Question: So, the idea is that I have one 'ListView' that uses 'Template1' as 'DataTemplate', which then contains another 'ListView' of 'Template2', that uses the binding/datacontext of the first ones 'Cars'. So the 'DataContext' of 'Template2', should be 'Template1' 'DataContext.Cars' which should be used as bindings for 'DataTemplate2'.
Is it possible? And how???
Model:
'''
class Reseller
{
public Dictionary<int, Car> Cars;
...
}
class Car
{
public string Model { get; set; }
public string Year { get; set; }
...
}
'''
I have two DataTemplates like this:
'''
<!--Template1 contains a Dictionary<string, Reseller>-->
<!-- Reseller has another dictionary of Cars like Dictionary<int, Car>-->
<DataTemplate x:Key="Template1">
<StackPanel Orientation="Horizontal">
<GroupBox Header="{Binding Key}">
<ListView x:Name="Internal_Template2
ItemTemplate="{StaticResource Template2}"/>
</GroupBox>
</StackPanel>
</DataTemplate>
<DataTemplate x:Key="Template2">
<Grid>
<TextBlock Text="{Binding Template1.Value.Cars.Model}"/>
<TextBlock Text="{Binding Template1.Value.Cars.Year}"/>
</Grid>
</DataTemplate>
'''
Here's a quick drawing of what I want to create. BranchX is a 'ListView', that contains 'Cars' which is another 'ListView, from Cars property of BranchX:

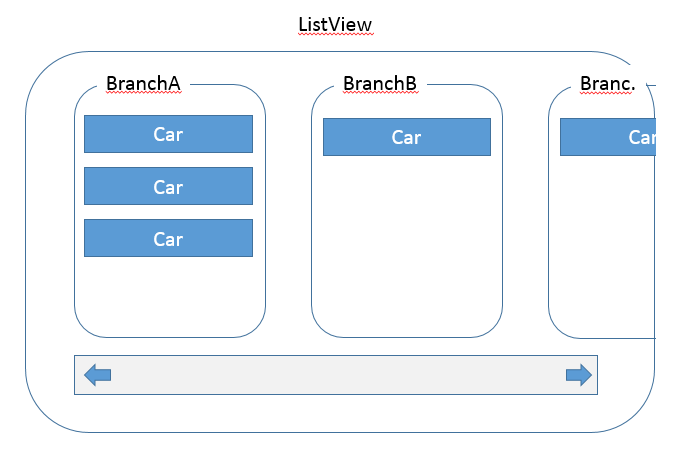
Answer: When assigning the (I assume you do that in code-behind) in the , each item's is set to their model representation. For example:
'''
ListView (DataContext: Resellers)
|-- ListViewItem (DataContext: Resellers[0])
|-- ListViewItem (DataContext: Resellers[1])
'-- etc...
'''
So you do not need to access the parent 's . In fact, The of is automatically set to 'Resellers[].Value.Cars[]'. This allows you to bind your s to 'Value':
'''
<DataTemplate x:Key="Template2">
<Grid>
<TextBlock Text="{Binding Value.Model}"/>
<TextBlock Text="{Binding Value.Year}"/>
</Grid>
</DataTemplate>
<DataTemplate x:Key="Template1">
<GroupBox Header="{Binding Key}">
<ListView x:Name="Internal_Template2
ItemsSource="{Binding Value.Cars}"
ItemTemplate="{StaticResource Template2}"/>
</GroupBox>
</DataTemplate>
'''
You cannot make the display its items horizontal in the , you need to add the property to your Reseller :
'''
<ListView.ItemsPanel>
<ItemsPanelTemplate>
<StackPanel
Orientation="Horizontal" />
</ItemsPanelTemplate>
</ListView.ItemsPanel>
'''